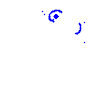
Particle: pion